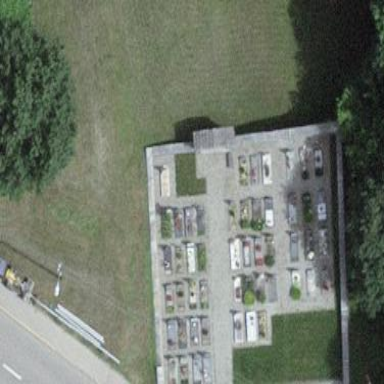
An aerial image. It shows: Cemetery.